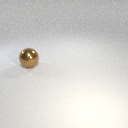
large brown metal sphere